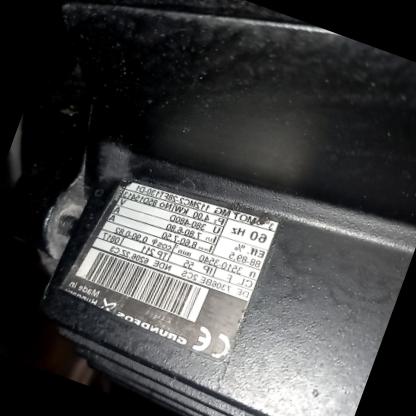
Klasa: tabliczka-znamionowa